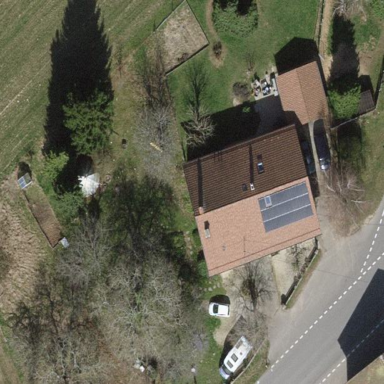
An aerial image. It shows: Simple house.